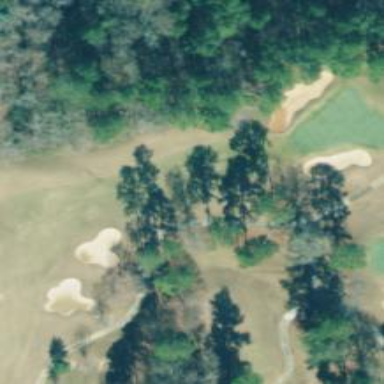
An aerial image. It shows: Golf cartpath that is also road path.